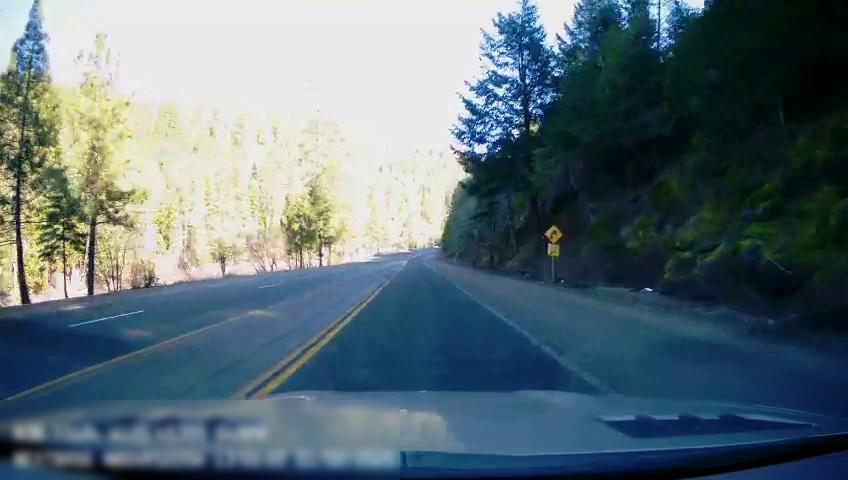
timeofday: Day
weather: Sunny
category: Drivable Space
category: Lanes | Opposite Lane
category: Lanes | Alternate Lane
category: Lanes | Opposite Lane
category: Lanes | Current Lane
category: Lanes | Alternate Lane
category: Lanes | Opposite Lane
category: Traffic | Signs
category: Traffic | Signs